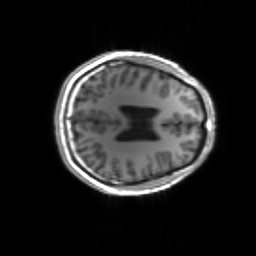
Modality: inplaneT1
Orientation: axial
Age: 26
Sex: male
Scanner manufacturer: siemens
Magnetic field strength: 3 T
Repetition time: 1.2 s
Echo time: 0.00251 s